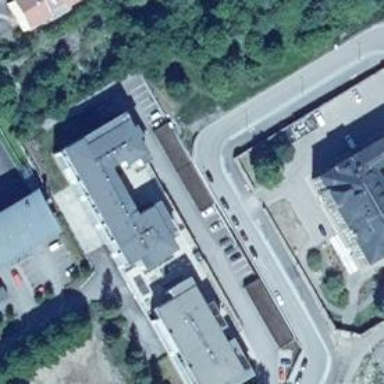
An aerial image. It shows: Parking area with flat roof.